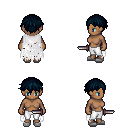
a pixel art fantasy rpg character, female body template, human, dark skin, white tattered cape, white pants, raven short bangs hairstyle, white slippers, dagger, four views (front, back, left, right), 2x2 character sprite sheet, small pixel art, hard edges, no anti-aliasing